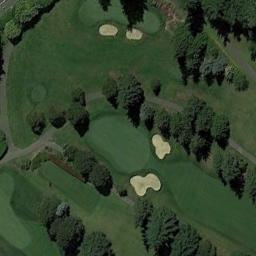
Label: golf_course